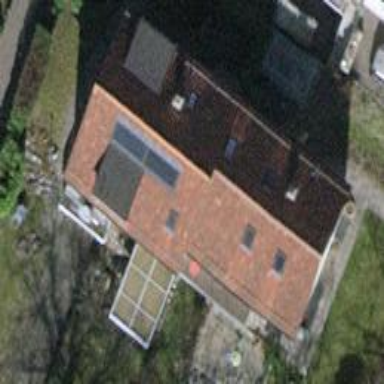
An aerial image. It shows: Building with tile roof.